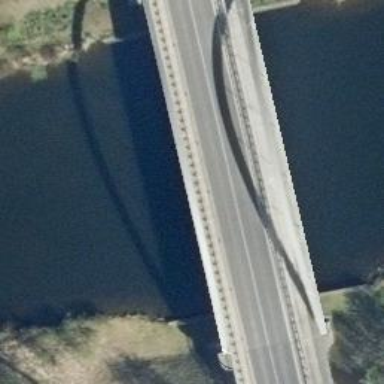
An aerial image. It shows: There is bridge in the image.